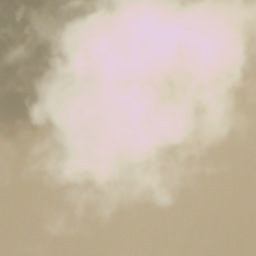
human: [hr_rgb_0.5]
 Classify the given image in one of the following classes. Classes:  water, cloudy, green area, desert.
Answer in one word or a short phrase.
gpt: cloudy